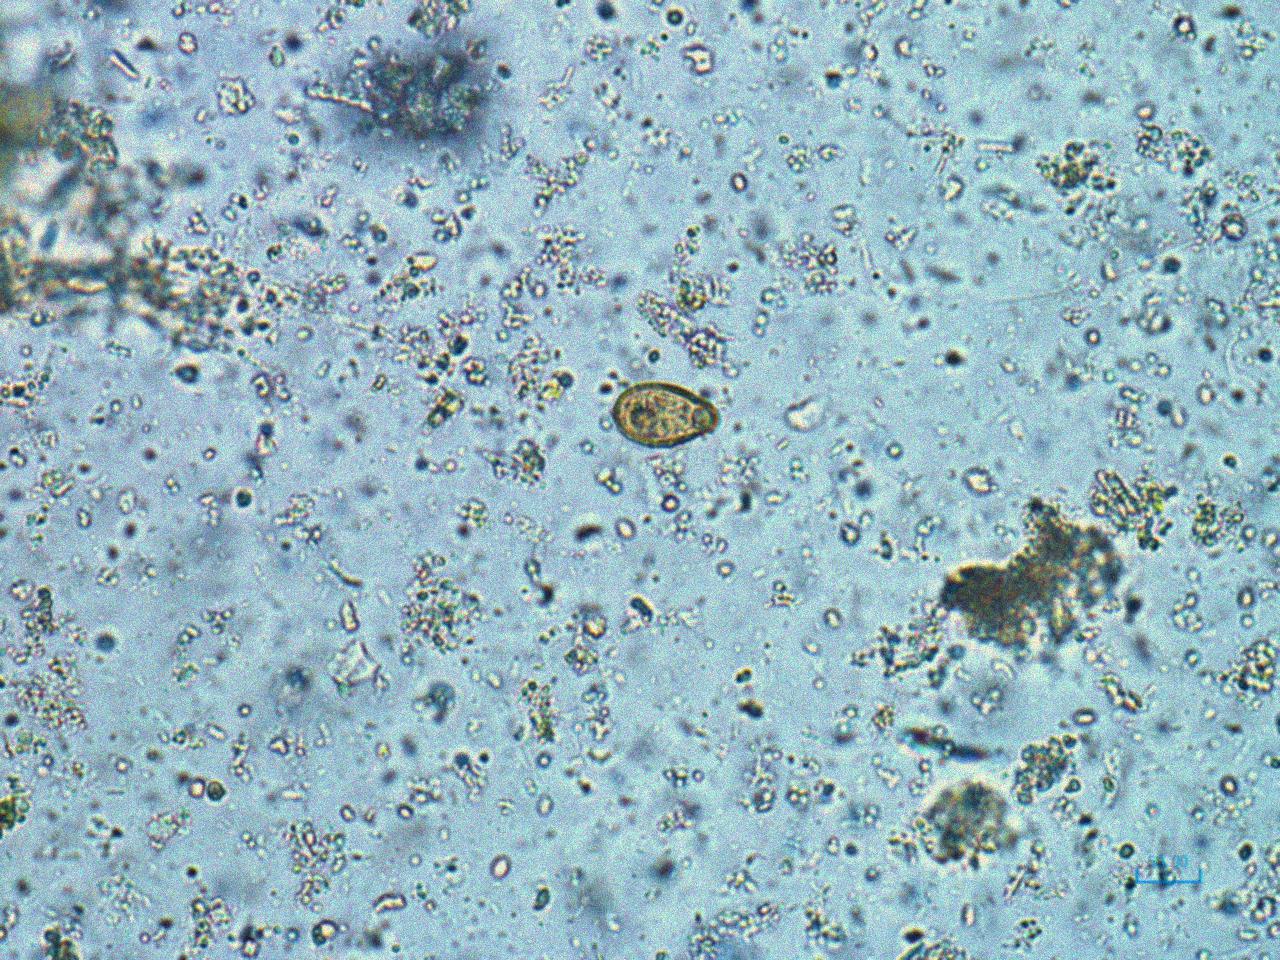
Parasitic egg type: Opisthorchis viverrine